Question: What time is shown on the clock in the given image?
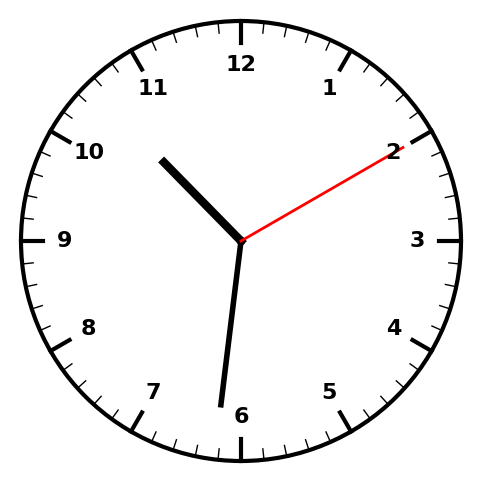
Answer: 10:31:10